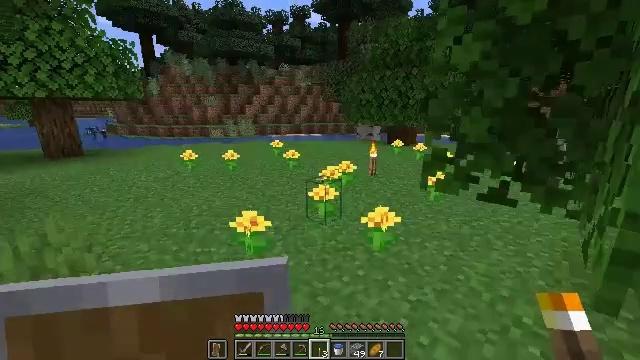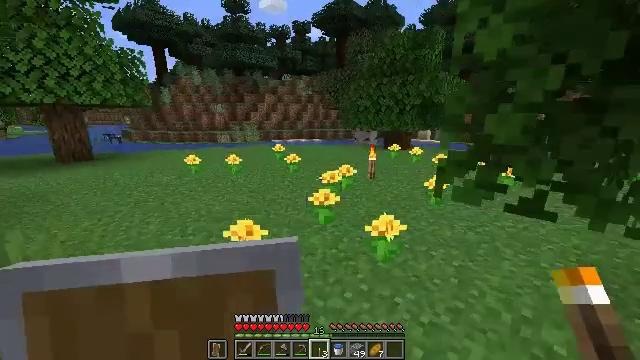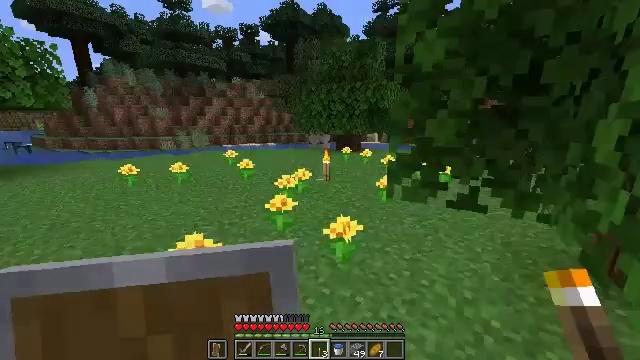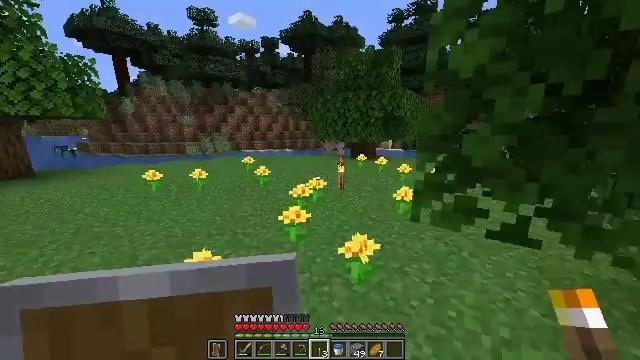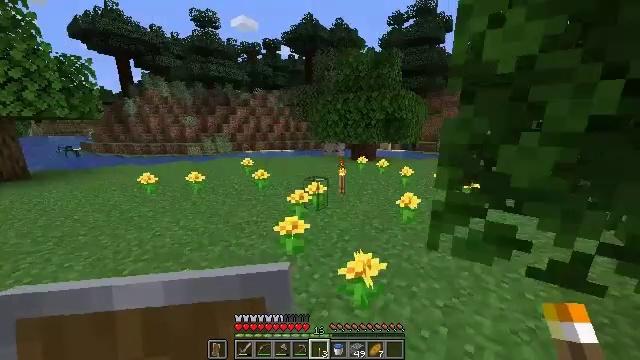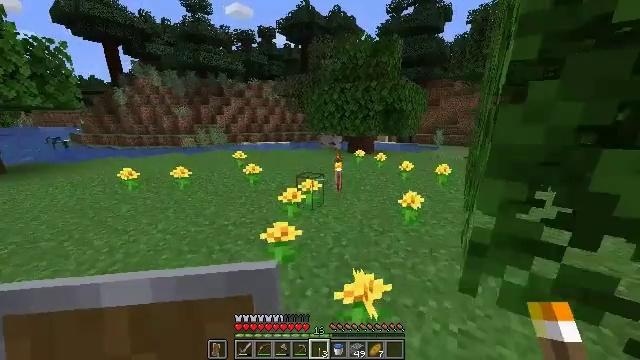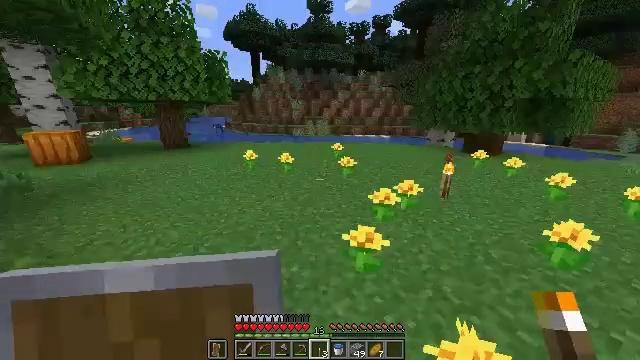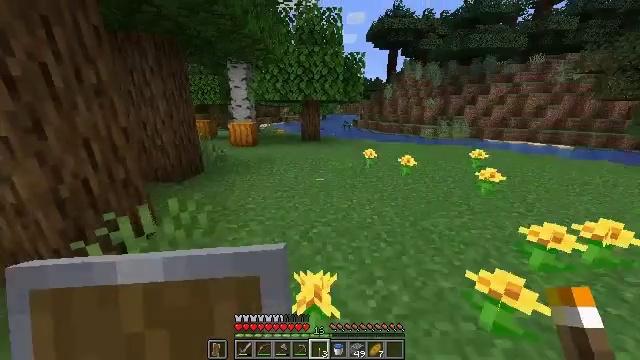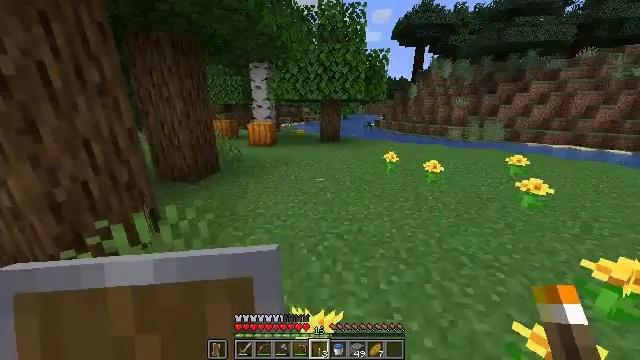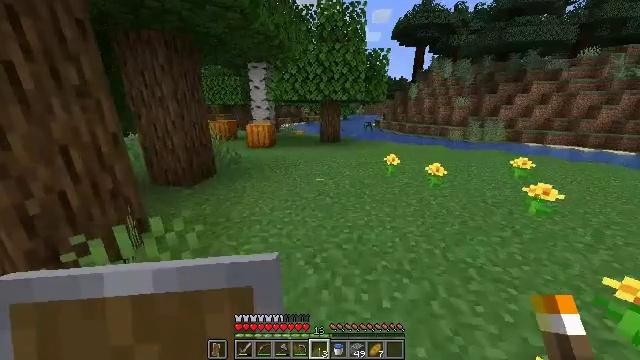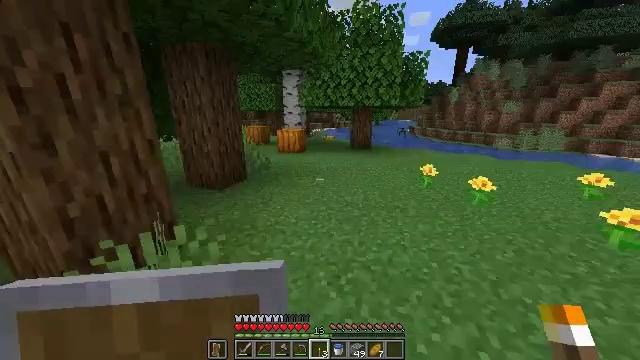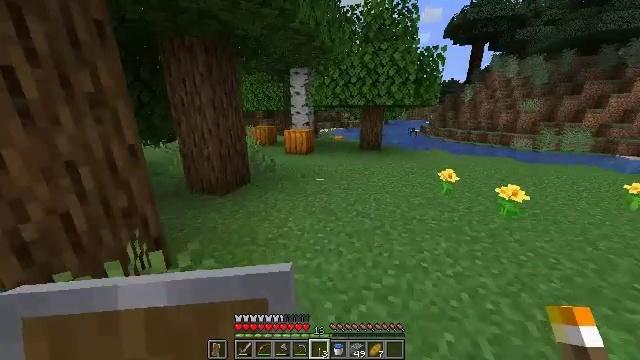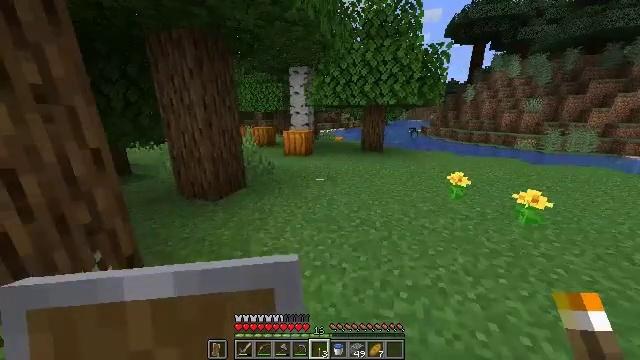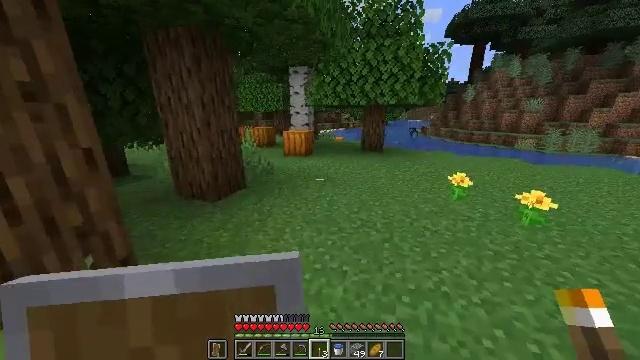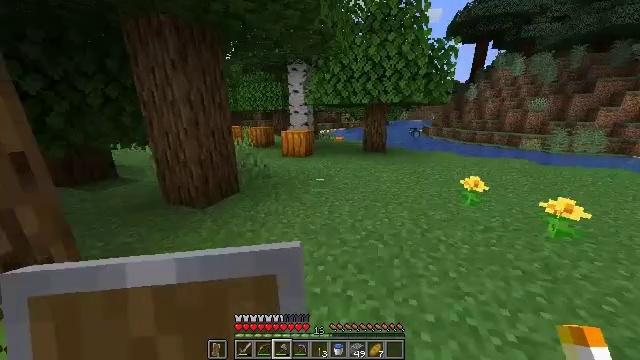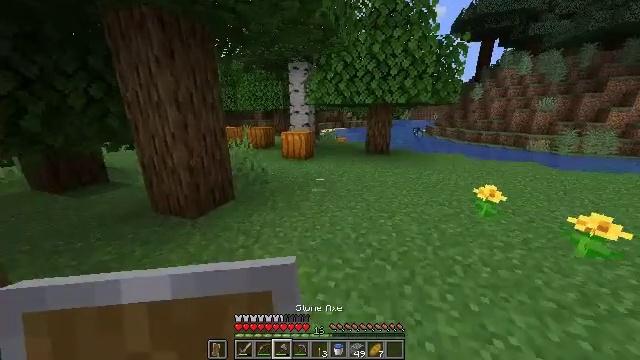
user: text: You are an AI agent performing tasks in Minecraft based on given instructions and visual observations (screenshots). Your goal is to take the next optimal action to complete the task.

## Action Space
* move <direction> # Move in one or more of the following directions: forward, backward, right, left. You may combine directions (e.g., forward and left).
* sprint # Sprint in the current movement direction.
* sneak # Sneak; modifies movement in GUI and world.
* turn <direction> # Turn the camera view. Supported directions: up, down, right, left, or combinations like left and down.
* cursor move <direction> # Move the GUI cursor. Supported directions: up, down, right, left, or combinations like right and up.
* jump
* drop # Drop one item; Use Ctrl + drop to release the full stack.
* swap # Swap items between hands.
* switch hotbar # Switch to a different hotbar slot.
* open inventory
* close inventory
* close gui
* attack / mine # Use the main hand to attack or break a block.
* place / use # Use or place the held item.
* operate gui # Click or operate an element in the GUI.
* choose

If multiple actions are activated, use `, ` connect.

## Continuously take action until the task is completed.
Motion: motion action
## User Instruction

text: Break the pumpkin to collect it.
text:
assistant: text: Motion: move forward, sprint
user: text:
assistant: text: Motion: move forward, sprint, turn right
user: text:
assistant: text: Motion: move forward, turn left and up
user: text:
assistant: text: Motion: move forward
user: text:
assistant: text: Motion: move forward, turn down
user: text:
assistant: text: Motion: move forward, turn left and down
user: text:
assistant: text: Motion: move forward, turn left
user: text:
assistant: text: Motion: move forward, turn left
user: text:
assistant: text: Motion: move forward
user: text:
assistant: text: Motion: move forward, turn left and up
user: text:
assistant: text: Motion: move forward, turn left
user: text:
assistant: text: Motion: move forward
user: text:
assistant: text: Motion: move forward
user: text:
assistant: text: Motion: move forward, switch to hotbar 3
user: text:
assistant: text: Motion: move forward, switch to hotbar 3
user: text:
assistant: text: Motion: move forward, switch to hotbar 3
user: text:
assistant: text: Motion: move forward
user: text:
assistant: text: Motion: move forward
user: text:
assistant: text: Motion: move forward
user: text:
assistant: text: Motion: move forward
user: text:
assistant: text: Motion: move forward
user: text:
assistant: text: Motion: move forward
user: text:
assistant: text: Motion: move forward
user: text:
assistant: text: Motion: move forward
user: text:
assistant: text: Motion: move forward, turn left and up
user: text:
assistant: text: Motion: move forward, turn left and up
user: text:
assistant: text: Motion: move forward, turn left and up
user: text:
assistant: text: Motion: move forward
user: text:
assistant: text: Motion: move forward
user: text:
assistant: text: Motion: move forward